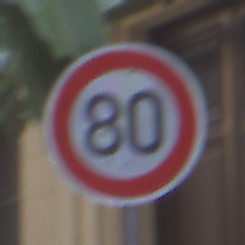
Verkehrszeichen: Geschwindigkeit80
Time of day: MorningAfternoon
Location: Outdoor (Urban)
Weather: PartlyCloudy
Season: NotSpecified
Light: Natural